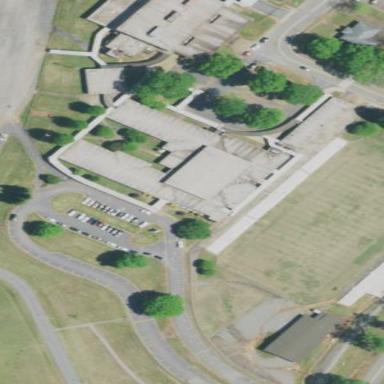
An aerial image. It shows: School building.